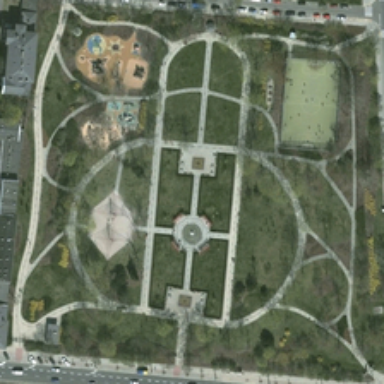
One side of the square is a row of houses with grey roofs .